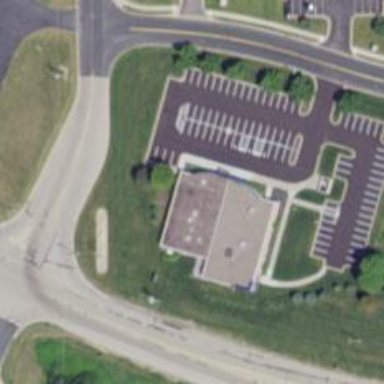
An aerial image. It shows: Healthcare clinic.